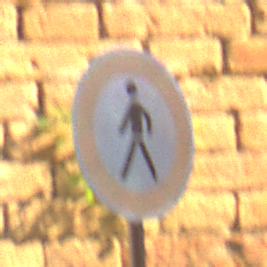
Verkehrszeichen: VerbotFussgaenger
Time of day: MorningAfternoon
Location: Outdoor (Urban)
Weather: Clear
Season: NotSpecified
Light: Natural